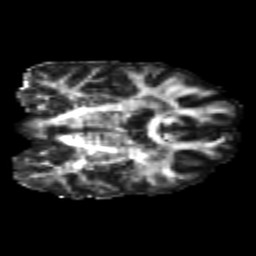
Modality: FA
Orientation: coronal
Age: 26
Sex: male
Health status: healthy
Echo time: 0.074 s